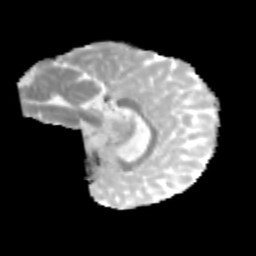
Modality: MD
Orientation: sagittal
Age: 12
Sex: male
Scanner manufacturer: siemens
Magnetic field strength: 3 T
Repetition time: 3.8 s
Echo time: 0.07 s